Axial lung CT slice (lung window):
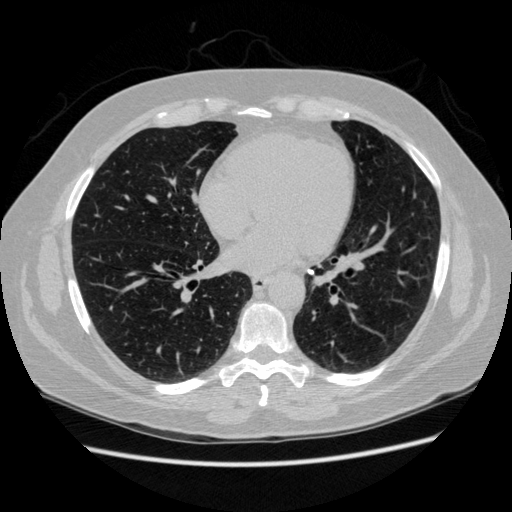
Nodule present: no